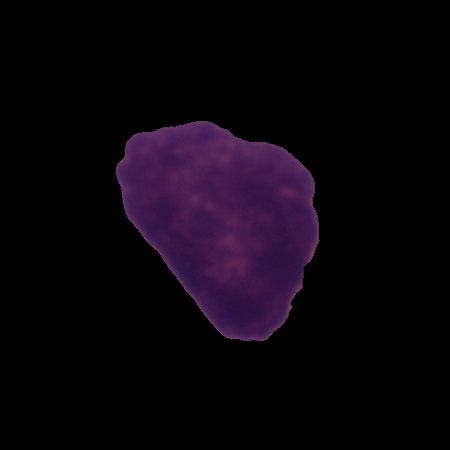
Label: healthy